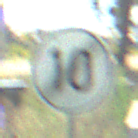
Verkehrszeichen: EndeGeschwindigkeit10
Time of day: Midday
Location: Outdoor (Special)
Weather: PartlyCloudy
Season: NotSpecified
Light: Natural